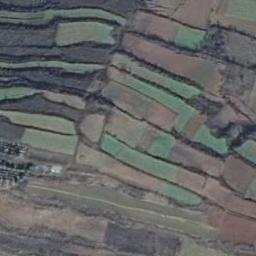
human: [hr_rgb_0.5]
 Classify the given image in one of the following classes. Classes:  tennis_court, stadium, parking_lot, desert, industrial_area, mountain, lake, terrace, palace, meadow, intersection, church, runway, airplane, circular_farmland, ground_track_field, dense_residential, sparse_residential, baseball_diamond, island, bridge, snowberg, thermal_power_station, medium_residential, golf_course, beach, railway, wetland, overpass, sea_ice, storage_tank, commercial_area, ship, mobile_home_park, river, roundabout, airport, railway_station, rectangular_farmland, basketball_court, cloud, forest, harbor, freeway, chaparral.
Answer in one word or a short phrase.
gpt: terrace